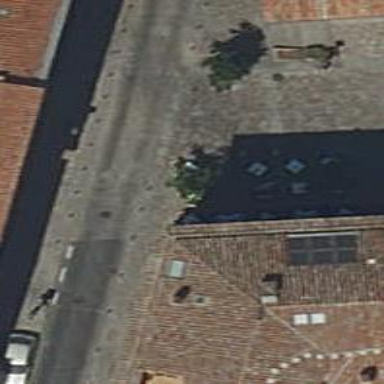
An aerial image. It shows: Restaurant.